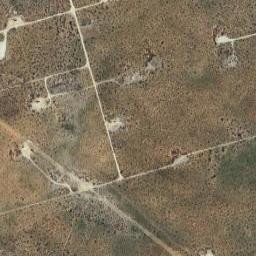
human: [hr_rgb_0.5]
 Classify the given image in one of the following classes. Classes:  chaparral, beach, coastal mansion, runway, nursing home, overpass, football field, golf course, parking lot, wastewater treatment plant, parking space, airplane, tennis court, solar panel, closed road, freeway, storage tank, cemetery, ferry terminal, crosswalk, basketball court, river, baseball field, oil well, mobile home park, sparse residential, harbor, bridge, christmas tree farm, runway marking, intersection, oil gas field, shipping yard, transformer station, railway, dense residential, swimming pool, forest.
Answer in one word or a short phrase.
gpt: oil gas field